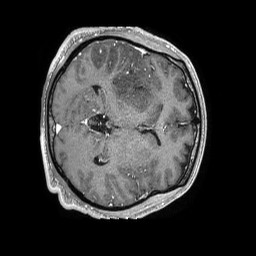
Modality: T1w
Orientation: axial
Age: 40
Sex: male
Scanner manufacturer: philips
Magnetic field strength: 1.5 T
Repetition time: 0.007683 s
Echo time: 0.003567 s